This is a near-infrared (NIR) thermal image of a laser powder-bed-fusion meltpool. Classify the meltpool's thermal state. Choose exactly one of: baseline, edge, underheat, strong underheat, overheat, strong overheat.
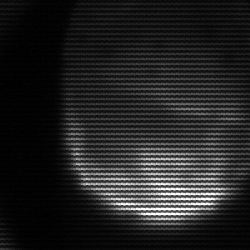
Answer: edge